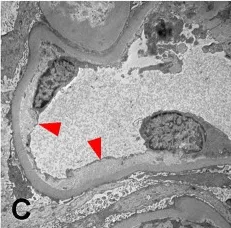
Biopsy findings in patient 1 with diabetic retinopathy and nephropathy treated with bevacizumab and subsequent thrombotic microangiopathy. (C) Ultrastructural analysis revealed segmental subendothelial electron lucent widening, with very early duplication of basement membrane material (arrowheads, 20,000x). The light and ultrastructural findings were consistent with chronic thrombotic microangiopathy.
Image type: pathology (h&e)